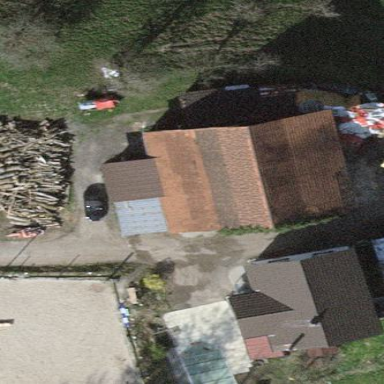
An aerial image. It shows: Farm auxiliary building.